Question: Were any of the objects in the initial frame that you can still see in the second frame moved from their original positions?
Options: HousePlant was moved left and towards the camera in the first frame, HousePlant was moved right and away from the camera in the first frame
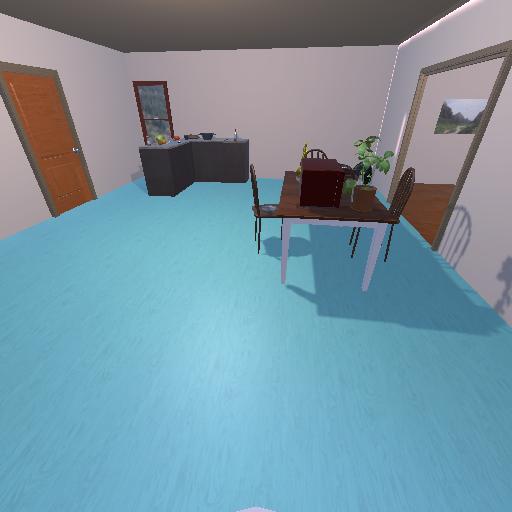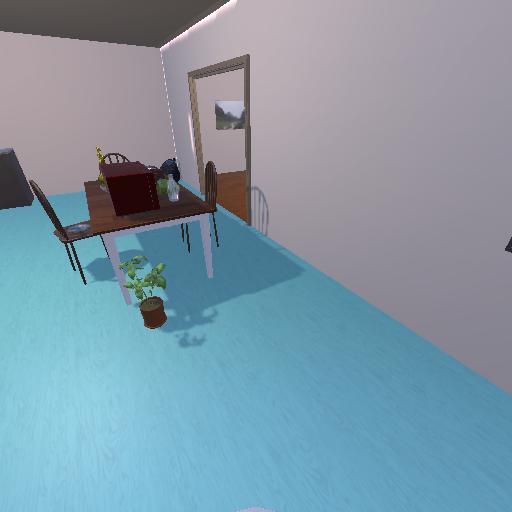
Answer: HousePlant was moved left and towards the camera in the first frame